Interaction volume radius: 5 \u00c5
Interaction volume height: 20 \u00c5
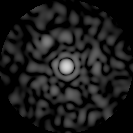
Disorder parameter: 0.8563